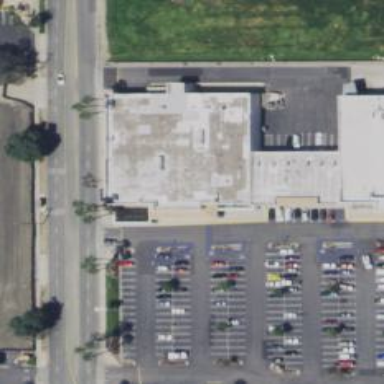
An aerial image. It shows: Building that is pharmacy providing healthcare services.